Question:
You can see the Gnome Terminal's default purple background showing at the edges of the terminal. Is there a known fix for this? My window manager is Xmonad.
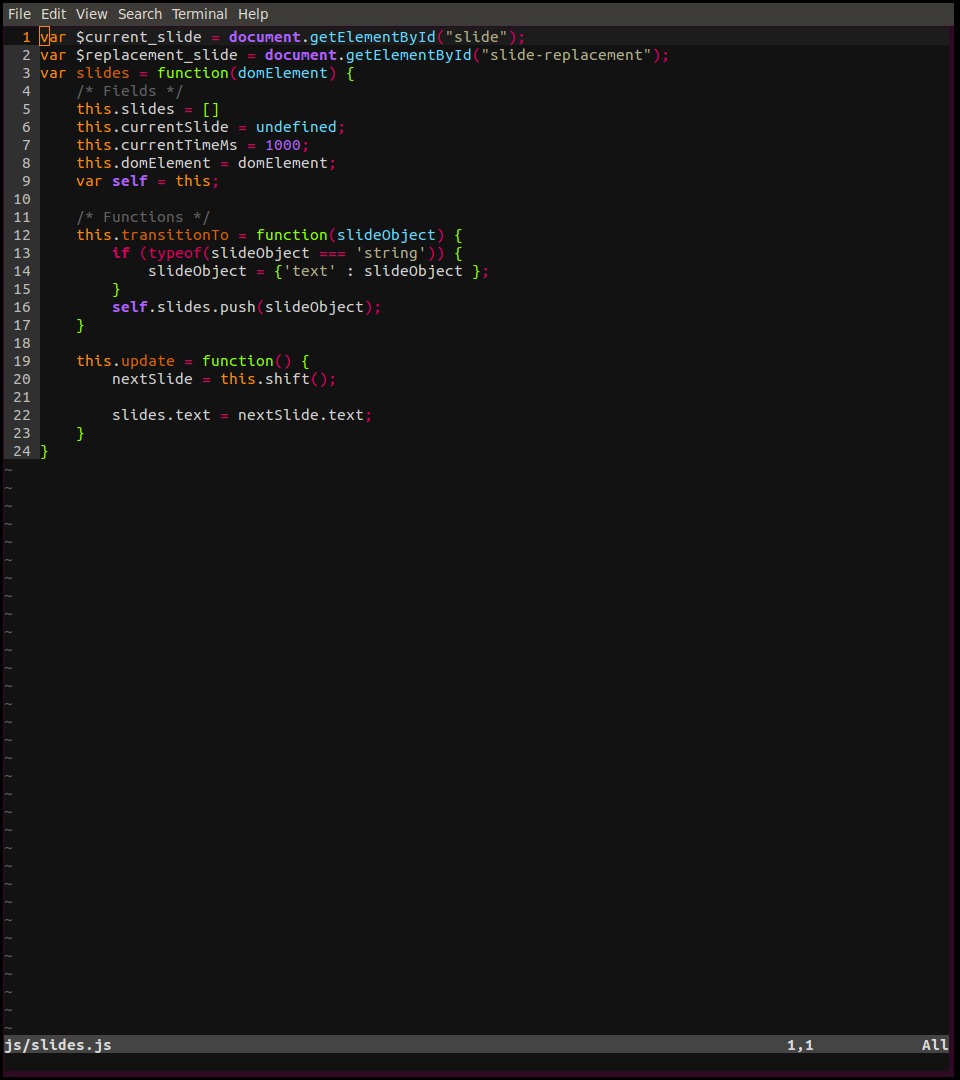
Answer: The window of your terminal emulator is resized by your window manager to fill an area defined in pixels but your terminal emulator -- and every program you run in it -- thinks in "cells" whose size in pixels depends on the font size you set in its preferences.
The bleeding background shows that the pixel size of the window, as calculated by your window manager, is larger than the pixel size of the grid used by your terminal emulator. It is only made obvious by the fact that your Vim colorscheme defines a background color different from your terminal emulator's one.
You have a few options:
- Setup your window manager so that it <URL> when resizing windows. Note that it will probably cause your terminal emulators to not fit exactly in your window manager's grid which may or may not be a showstopper for you.- Setup your terminal emulator's background color to be the same as the one in your Vim colorscheme.- Find a colorscheme that doesn't define a background color.